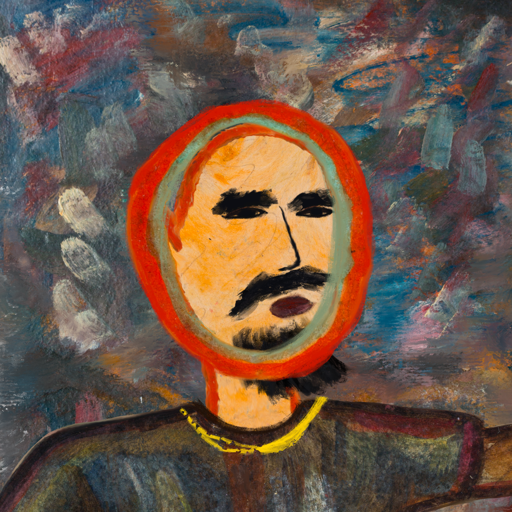
Background: Boggyland, Head And Neck Side: Experience, Face Side: Mosgoul, Bust: Mosgoul, Hair Side: Sisters, Head Accessory: Blank, Second Necklace: Blank, Necklace: Irani_1, Baby: Blank